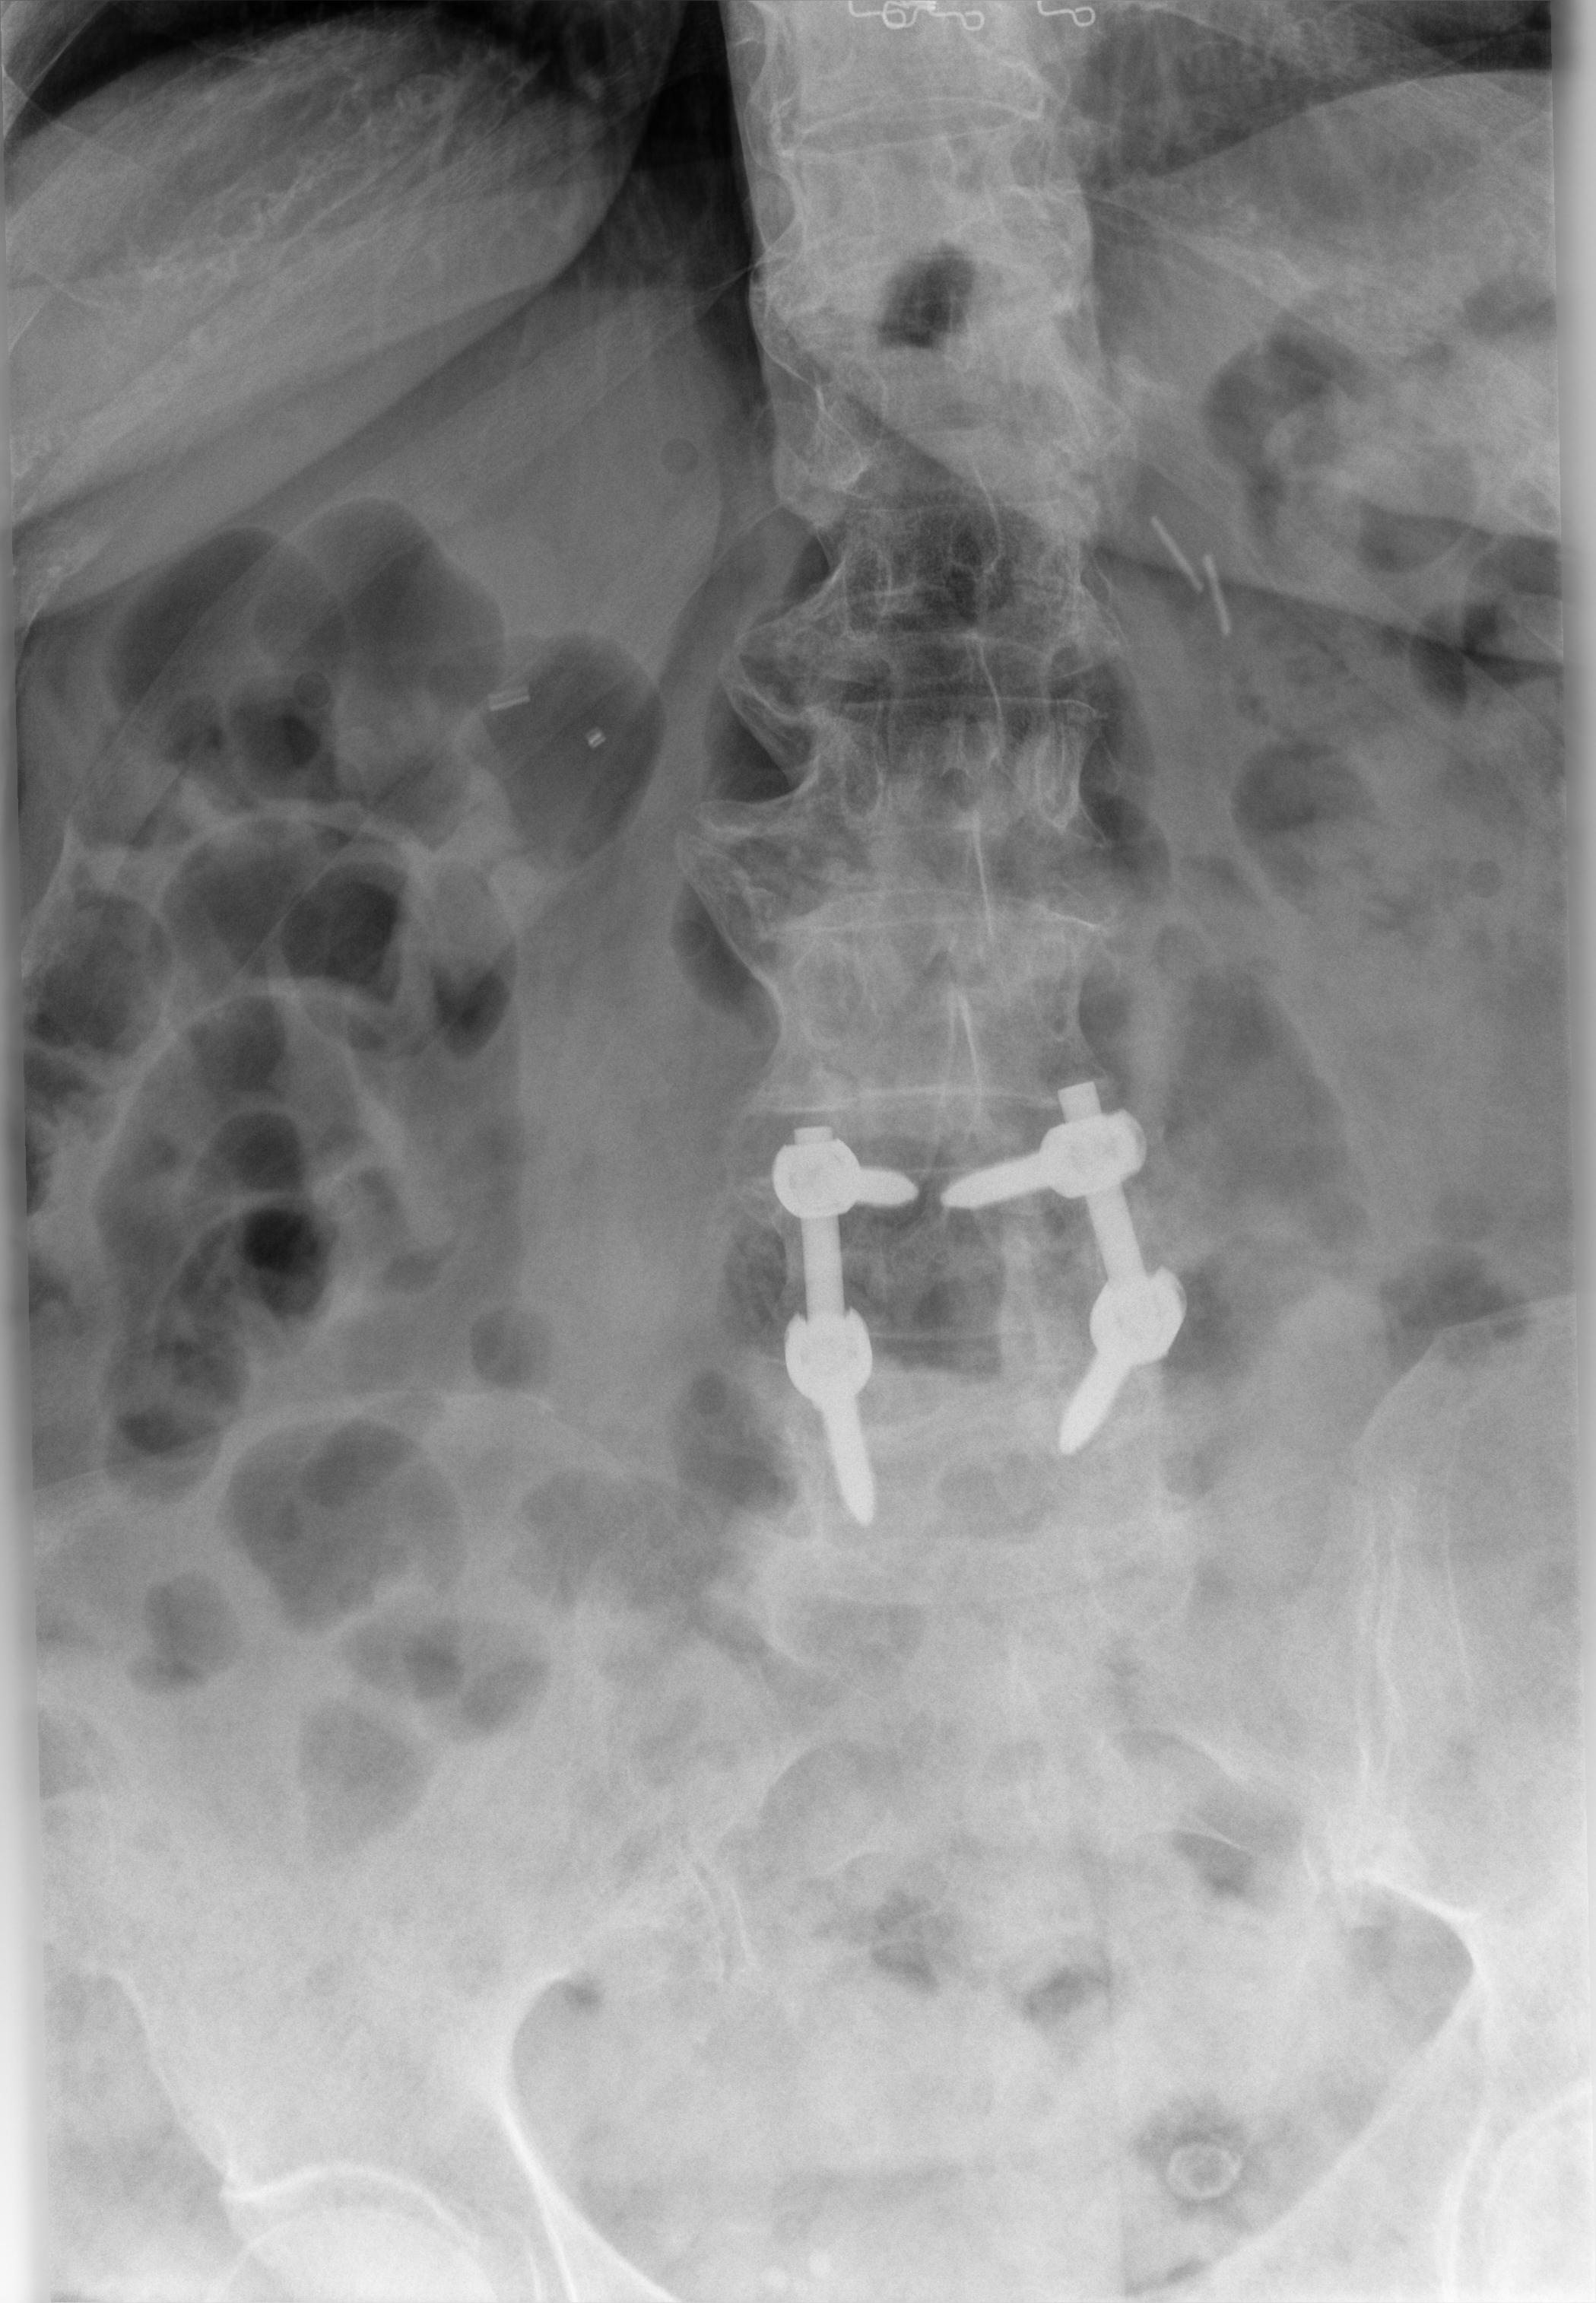
View: AP
Implant manufacturer: seaspine mariner